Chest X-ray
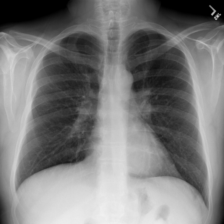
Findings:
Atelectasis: negative
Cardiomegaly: negative
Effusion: negative
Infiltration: negative
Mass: negative
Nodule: negative
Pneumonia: negative
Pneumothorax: negative
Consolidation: negative
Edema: negative
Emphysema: negative
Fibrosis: negative
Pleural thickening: negative
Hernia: negative